Question: Here is it my sreen:

What settings should I set?
How to avoid deprecated class?
I would like to use espresso, after that try to use UiAutomator, how to set needed necessary settings?
I lost almost whole day.
'''
@RunWith(AndroidJUnit4::class)
@LargeTest
'''
'''
class MainActivityTest {
@Rule
@JvmField
var activityTest = ActivityTestRule(MainActivity::class.java)
fun c(){
assertEquals(1,1)
}
}
'''
GRADLE
'''
apply plugin: 'com.android.application'
apply plugin: 'kotlin-android'
apply plugin: 'kotlin-android-extensions'
android {
compileSdkVersion 29
buildToolsVersion "29.0.3"
defaultConfig {
applicationId "com.example.network"
minSdkVersion 23
targetSdkVersion 29
versionCode 1
versionName "1.0"
"android.support.test.runner.AndroidJUnitRunner"
}
buildTypes {
release {
minifyEnabled false
proguardFiles getDefaultProguardFile('proguard-android-optimize.txt'), 'proguard-rules.pro'
}
}
}
dependencies {
implementation fileTree(dir: 'libs', include: ['*.jar'])
implementation "org.jetbrains.kotlin:kotlin-stdlib-jdk7:$kotlin_version"
implementation 'androidx.appcompat:appcompat:1.1.0'
implementation 'androidx.core:core-ktx:1.3.0'
implementation 'androidx.constraintlayout:constraintlayout:1.1.3'
testImplementation 'junit:junit:4.13'
androidTestImplementation 'androidx.test.espresso:espresso-core:3.2.0'
androidTestImplementation 'androidx.test🏃1.2.0'
androidTestImplementation 'androidx.test:rules:1.2.0'
//okhttp library
implementation("com.squareup.okhttp3:okhttp:4.7.2")
// coroutines
implementation 'org.jetbrains.kotlinx:kotlinx-coroutines-android:1.3.7'
//gson
implementation 'com.google.code.gson:gson:2.8.6'
//recycler
implementation "androidx.recyclerview:recyclerview:1.1.0"
//picasso
implementation 'com.squareup.picasso:picasso:2.71828'
//broadcast
implementation 'com.android.support:design:26.1.0'
//interceptor
implementation 'com.squareup.okhttp3:logging-interceptor:3.7.0'
}
'''
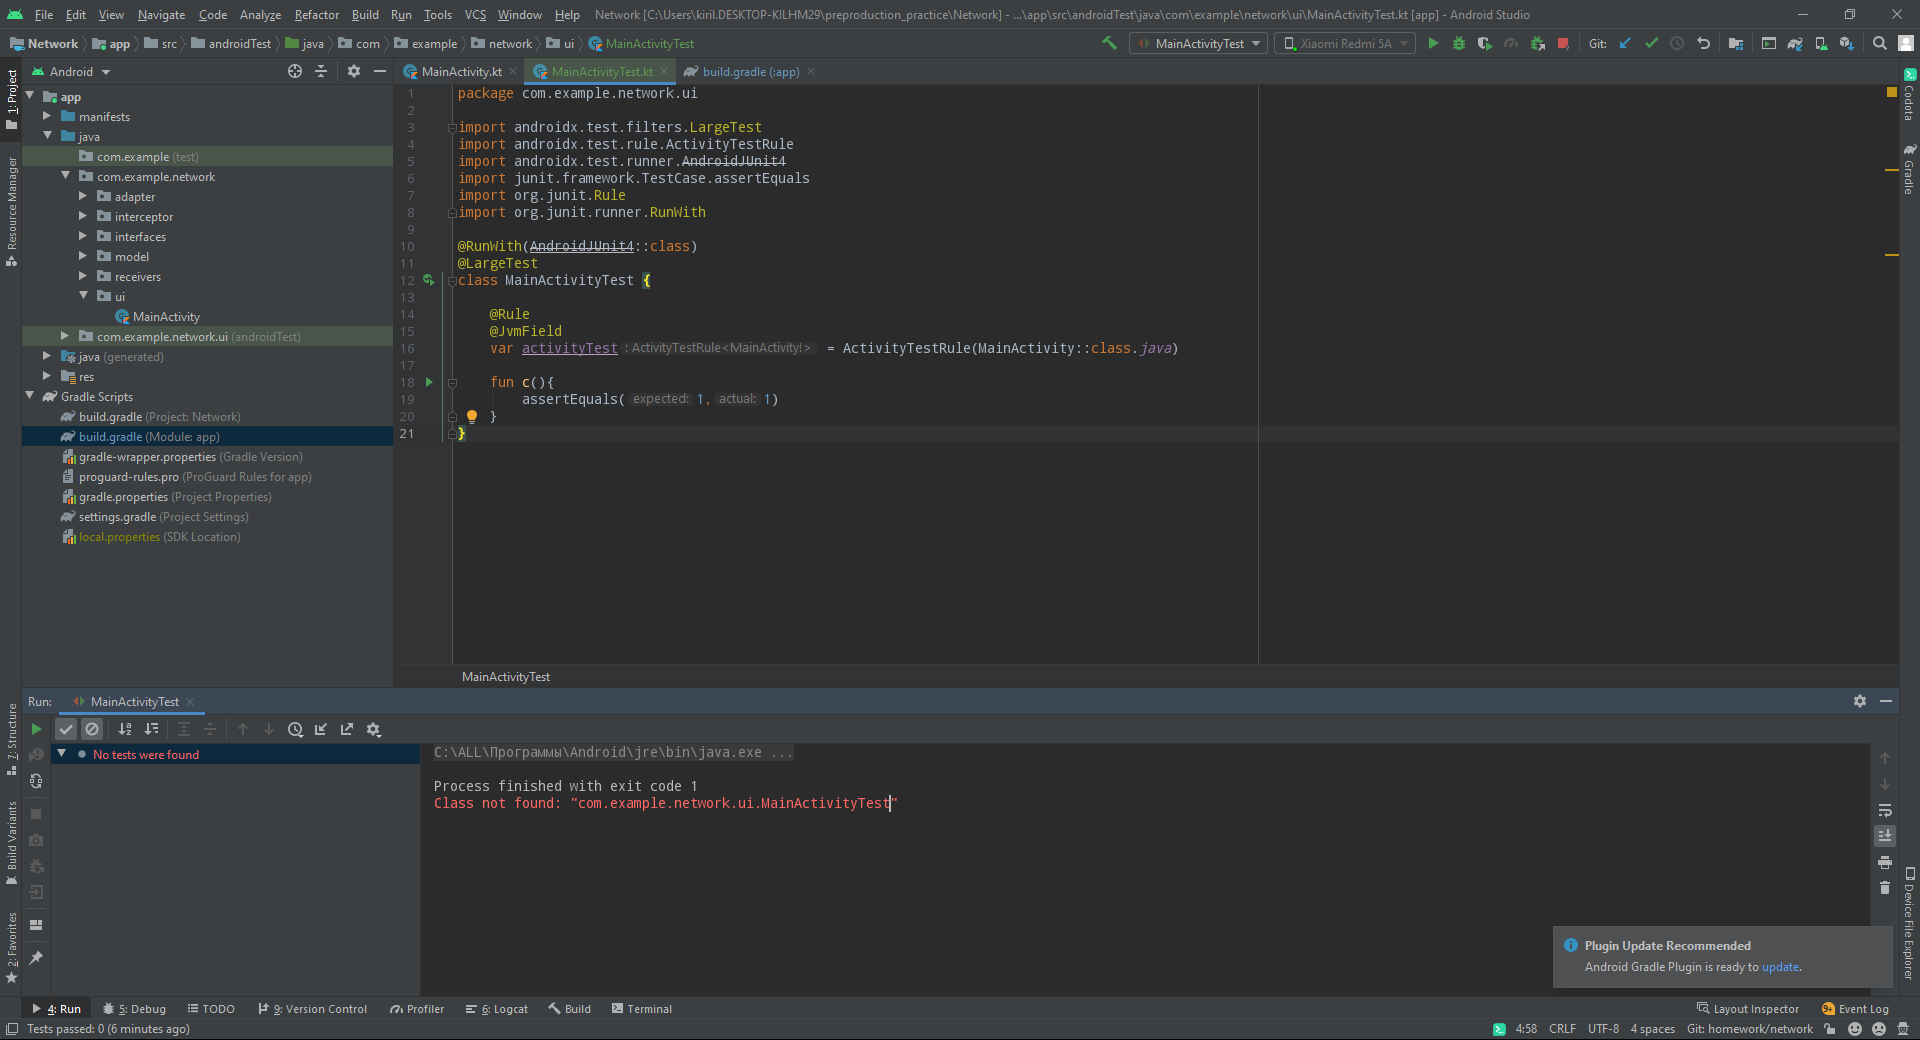
Answer: You've not set the <URL> correctly.
This line:
'''
"android.support.test.runner.AndroidJUnitRunner"
'''
should be instead:
'''
testInstrumentationRunner "androidx.test.runner.AndroidJUnitRunner"
'''
as you are using the new 'androidx' libraries instead of the old 'support' ones.
Without this you'll get this 'No tests were found' errors. Don't forget to add the 'testInstrumentationRunner' keyword.
And add junit to androidTestImplementation also in de gradle file:
'''
androidTestImplementation 'androidx.test.ext:junit:1.1.1'
'''